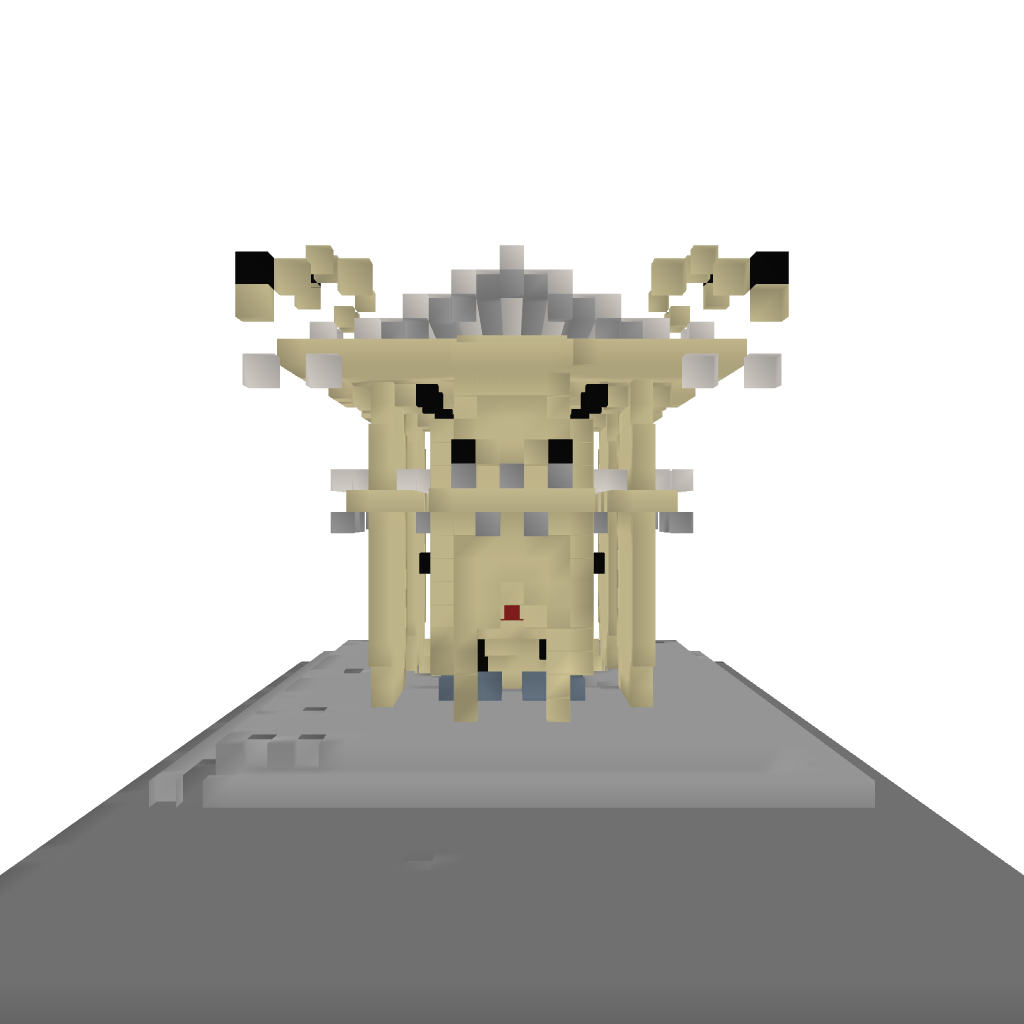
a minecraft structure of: Greek Theater